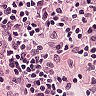
Metastatic tissue present: no